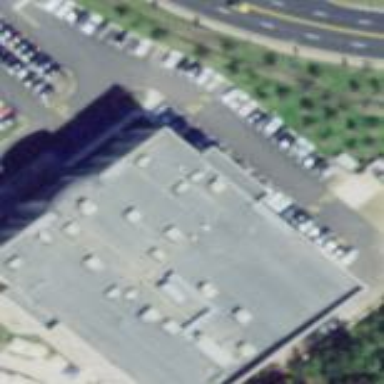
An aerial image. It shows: Building used as fitness center.